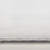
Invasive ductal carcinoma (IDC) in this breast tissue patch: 0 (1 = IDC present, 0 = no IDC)